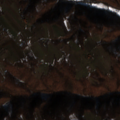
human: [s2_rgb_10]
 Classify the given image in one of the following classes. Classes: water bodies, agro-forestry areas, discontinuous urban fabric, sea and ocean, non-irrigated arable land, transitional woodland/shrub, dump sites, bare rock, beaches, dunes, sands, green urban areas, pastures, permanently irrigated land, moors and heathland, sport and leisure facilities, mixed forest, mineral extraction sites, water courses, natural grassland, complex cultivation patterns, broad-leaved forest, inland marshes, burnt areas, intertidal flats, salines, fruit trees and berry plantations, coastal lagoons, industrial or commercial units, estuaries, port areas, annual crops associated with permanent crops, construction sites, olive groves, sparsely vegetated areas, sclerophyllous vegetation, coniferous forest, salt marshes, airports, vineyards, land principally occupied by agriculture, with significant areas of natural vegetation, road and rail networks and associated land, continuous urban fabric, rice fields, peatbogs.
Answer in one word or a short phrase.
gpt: complex cultivation patterns, land principally occupied by agriculture, with significant areas of natural vegetation, broad-leaved forest